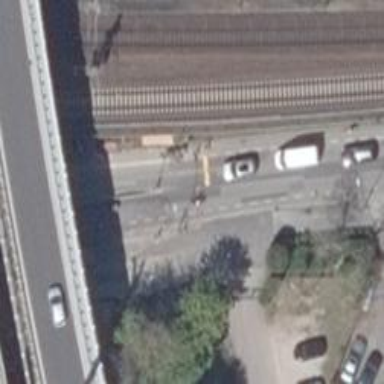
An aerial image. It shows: Secondary road with asphalt surface. It has cycle lane on the left and sidewalk running alongside.